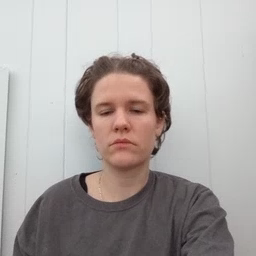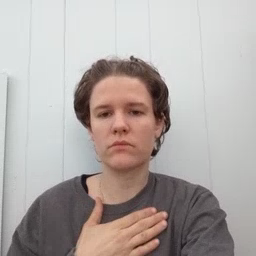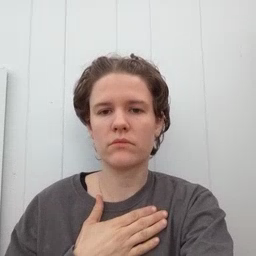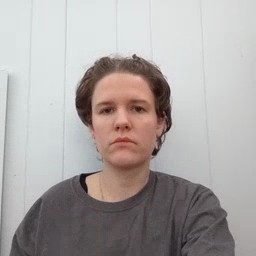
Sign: minemy